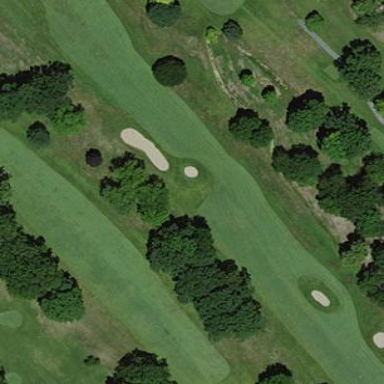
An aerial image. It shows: Grassy area designated as golf fairway.